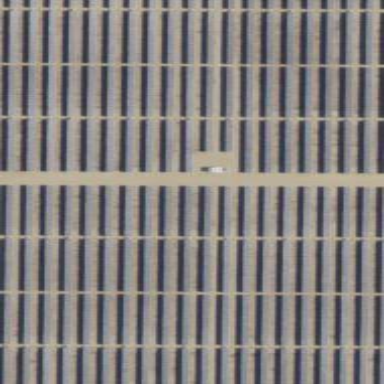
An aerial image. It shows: Solar power plant with photovoltaic technology surrounded by fence.